Interaction volume radius: 5 \u00c5
Interaction volume height: 10 \u00c5
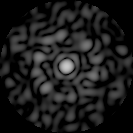
Disorder parameter: 0.808